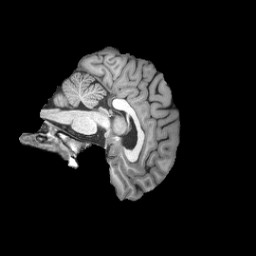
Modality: T1w
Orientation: sagittal
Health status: healthy